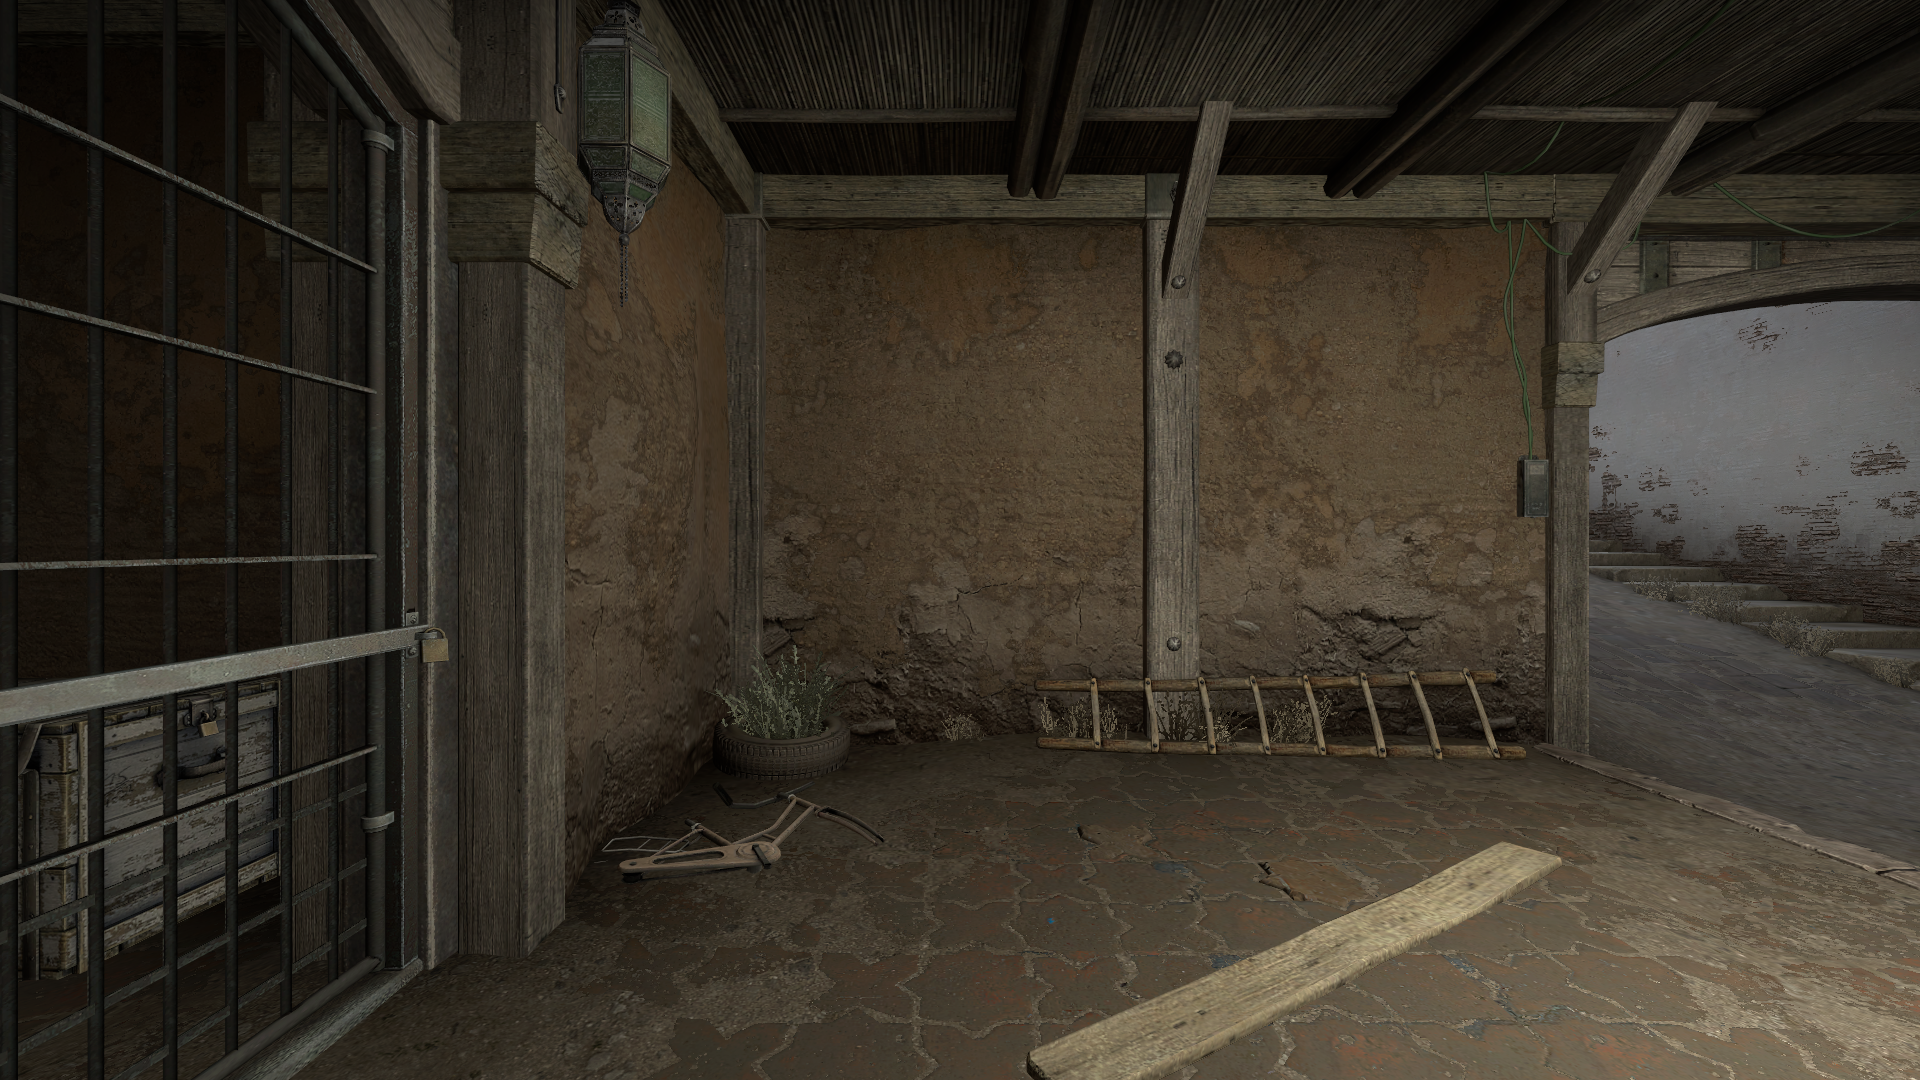
Map: de_dust2